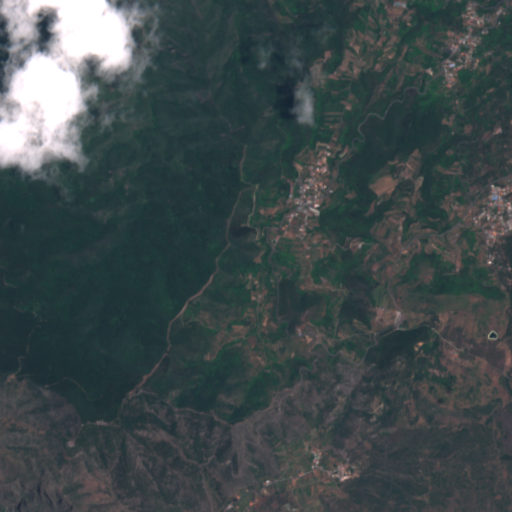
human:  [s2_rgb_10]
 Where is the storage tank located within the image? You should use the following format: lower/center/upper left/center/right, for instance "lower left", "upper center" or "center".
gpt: The storage tank is located in the lower right of the image.
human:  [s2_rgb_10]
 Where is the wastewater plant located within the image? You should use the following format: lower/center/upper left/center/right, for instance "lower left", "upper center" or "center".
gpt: The wastewater plant is located in the upper center of the image.
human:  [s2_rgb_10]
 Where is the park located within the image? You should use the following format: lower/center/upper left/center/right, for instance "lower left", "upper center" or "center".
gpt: There is no park in the image.